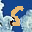
Label: 5